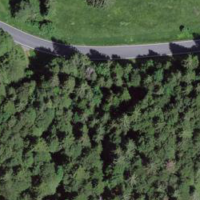
EUNIS habitat code: 43
Species observed at this site:
Cardamine heptaphylla